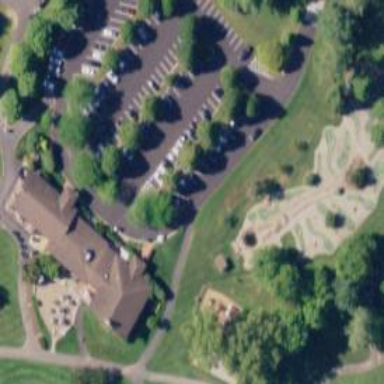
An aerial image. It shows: Miniature golf leisure land.